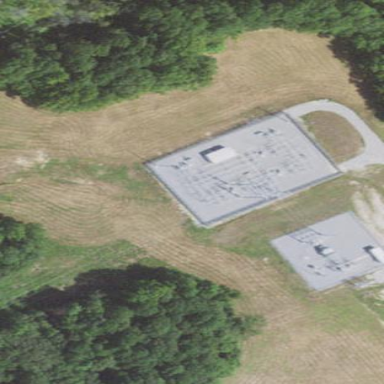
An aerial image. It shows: Substation for switching power equipment surrounded by fence.